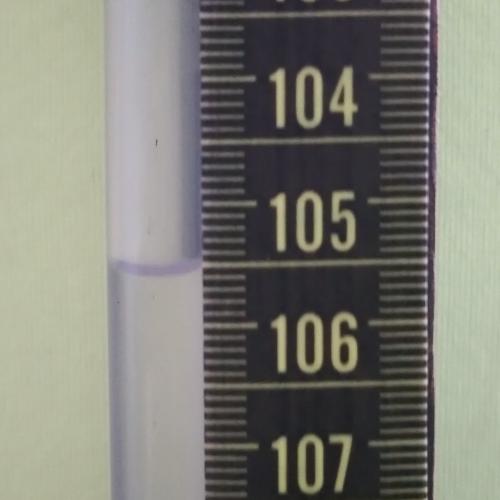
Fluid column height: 105.5 cm